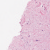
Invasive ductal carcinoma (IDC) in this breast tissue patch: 0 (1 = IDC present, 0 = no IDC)